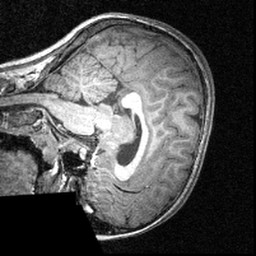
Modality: T1w
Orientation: sagittal
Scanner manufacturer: siemens
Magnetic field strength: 3 T
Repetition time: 1.57 s
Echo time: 0.00304 s